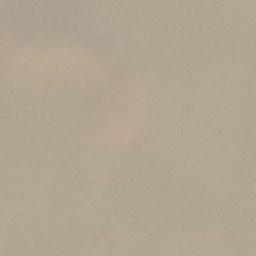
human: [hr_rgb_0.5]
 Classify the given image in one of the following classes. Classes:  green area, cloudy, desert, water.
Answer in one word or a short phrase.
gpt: desert